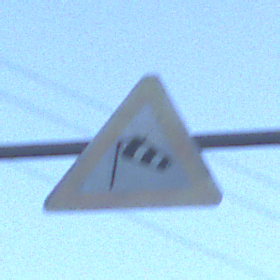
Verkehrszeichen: SeitenwindVonLinks
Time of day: SunriseSunset
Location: Outdoor (RoadRail)
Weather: Clear
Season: NotSpecified
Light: Natural